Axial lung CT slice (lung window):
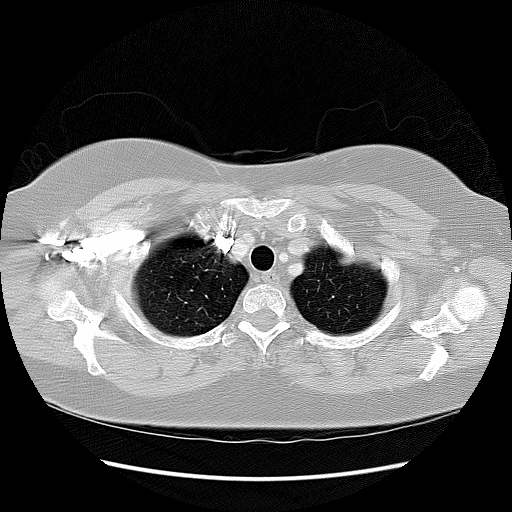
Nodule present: no